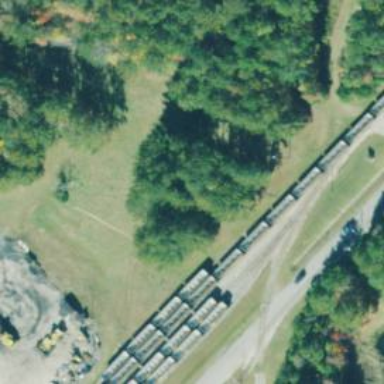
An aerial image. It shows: Railway spur service.